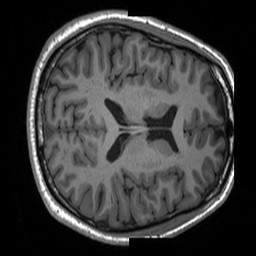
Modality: T1w
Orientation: axial
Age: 47
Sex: male
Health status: healthy
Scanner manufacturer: siemens
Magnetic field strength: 3 T
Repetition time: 2 s
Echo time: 0.00203 s